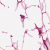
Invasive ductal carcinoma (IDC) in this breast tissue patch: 0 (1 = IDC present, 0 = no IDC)